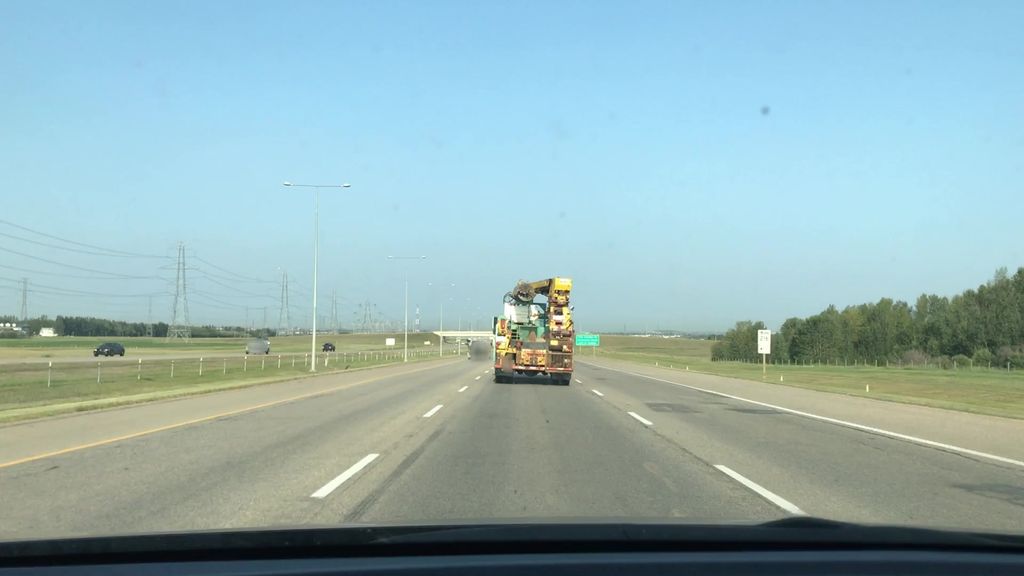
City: edmonton